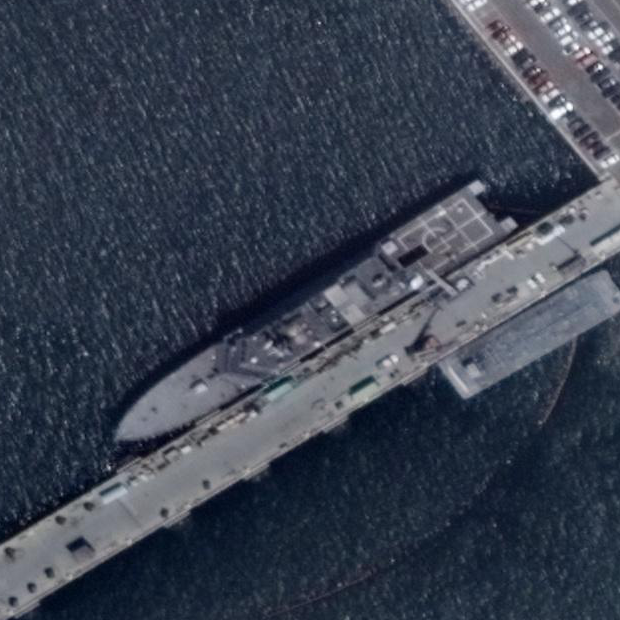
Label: Freedom-class_combat_ship